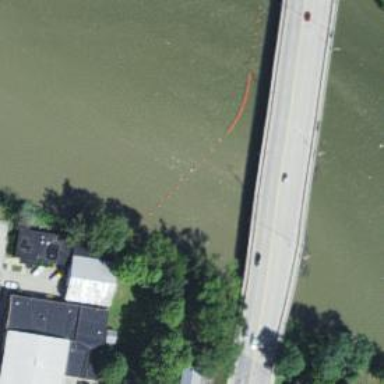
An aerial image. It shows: Floating barrier on the waterway.